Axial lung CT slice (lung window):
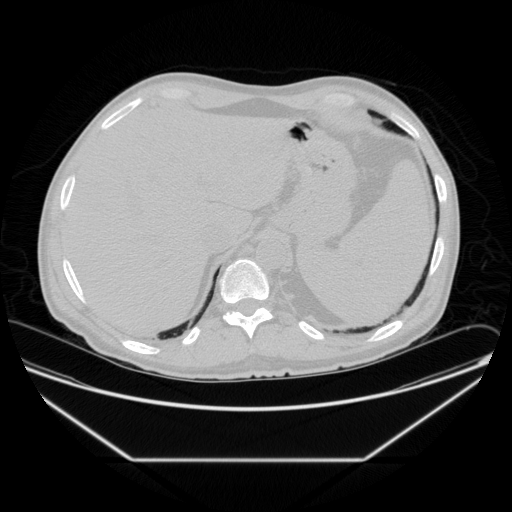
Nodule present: no